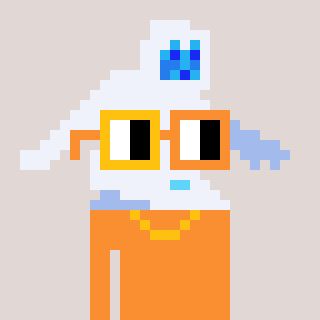
a pixel art character with square yellow and orange glasses, a yeti-shaped head and a orange-colored body on a warm background